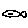
Label: fish